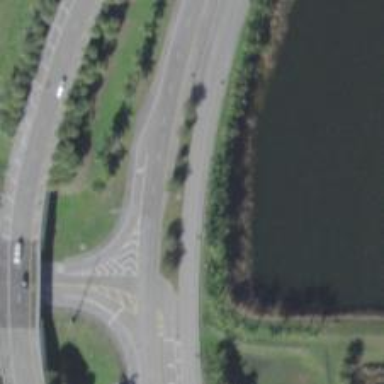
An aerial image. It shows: Asphalt motorway link.